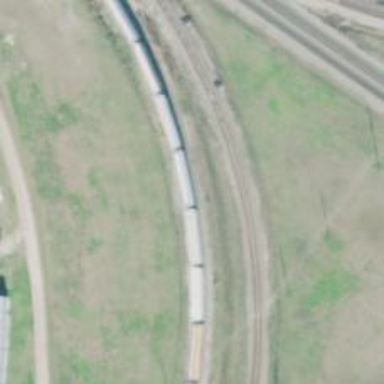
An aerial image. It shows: Railway track with milepost labeled as "AN".